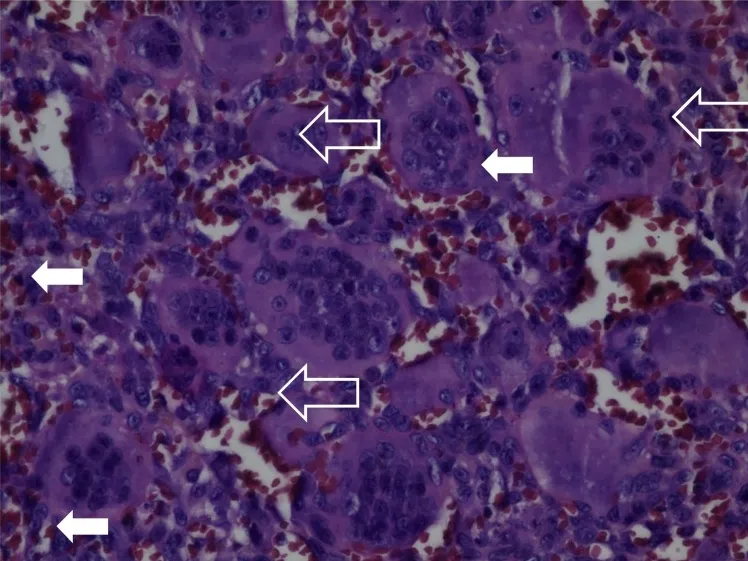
Histopathologic section of Giant Cell tumor.
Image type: pathology (h&e)